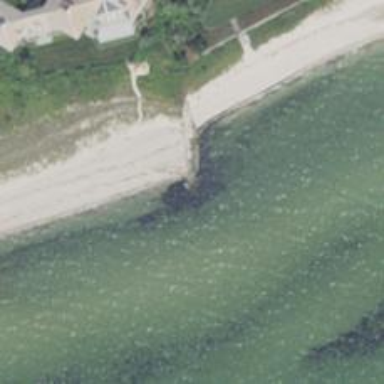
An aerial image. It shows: Breakwater structure.